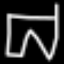
Label: pants